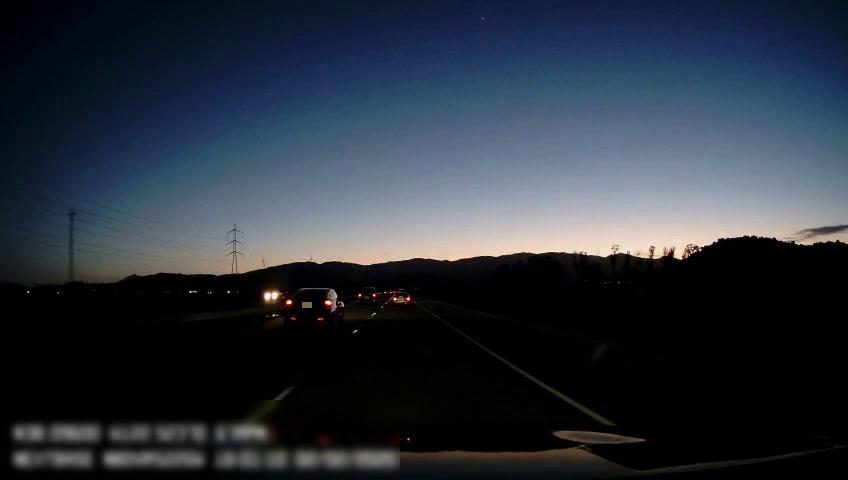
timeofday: Dusk/Dawn/Twilight
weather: Sunny
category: Drivable Space
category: Vehicles | Car
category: Vehicles | Car
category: Vehicles | Car
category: Vehicles | SUV
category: Lanes | Current Lane
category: Lanes | Alternate Lane